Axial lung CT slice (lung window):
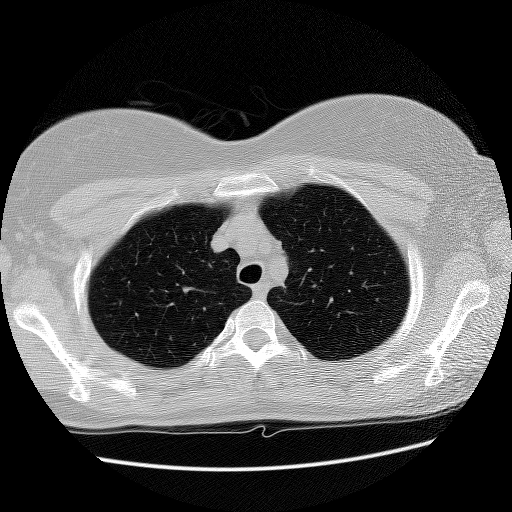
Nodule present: no